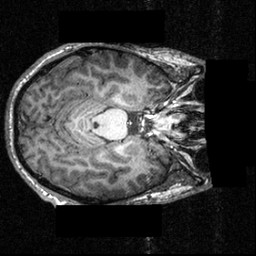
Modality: T1w
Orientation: axial
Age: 21
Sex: male
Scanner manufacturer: siemens
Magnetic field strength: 3.951 T
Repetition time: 1.5 s
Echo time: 0.00335 s